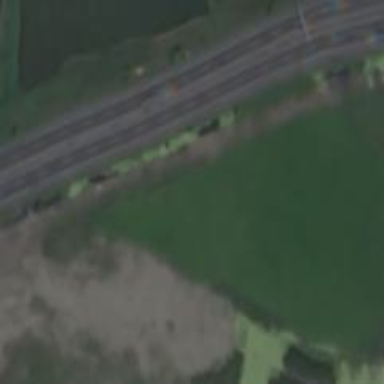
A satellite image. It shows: Motorway.